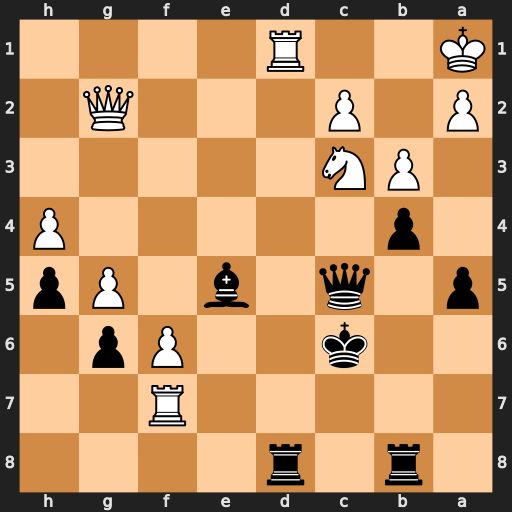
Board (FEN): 1r1r4/5R2/2k2Pp1/p1q1b1Pp/1p5P/1PN5/P1P3Q1/K2R4
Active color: b
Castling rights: -
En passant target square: -
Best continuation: Kb6 Kb1 Qxc3